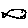
Label: fish